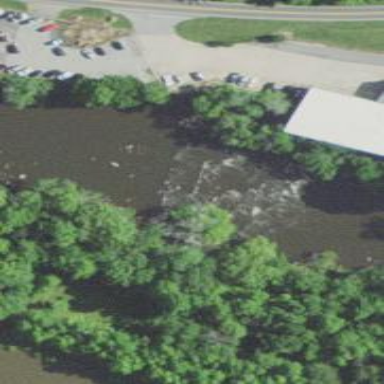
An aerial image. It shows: Rapid whitewater waterway with rapids.